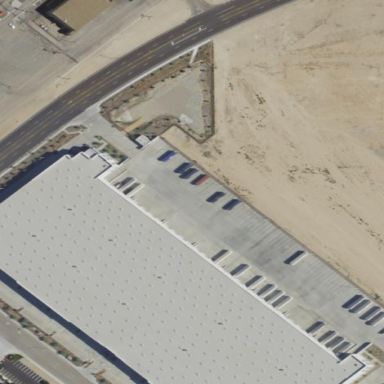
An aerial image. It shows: Warehouse.